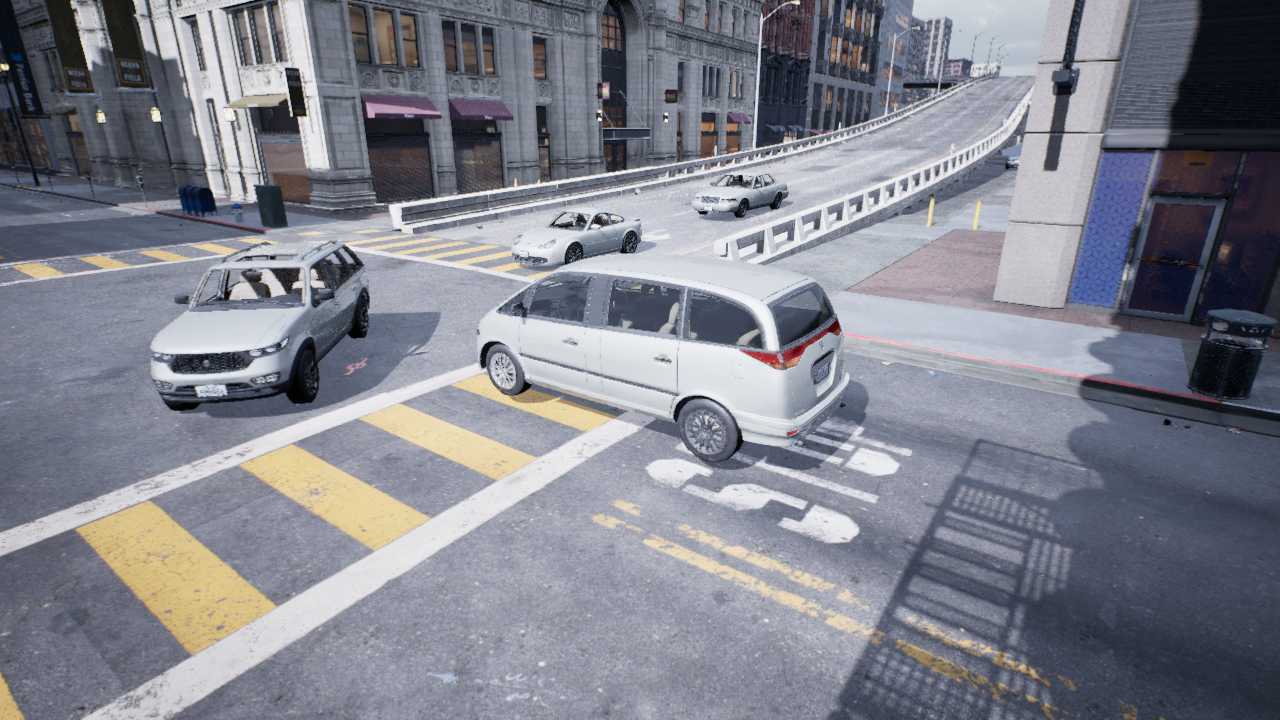
Venue: residential
Lighting: overcast
Vehicle rig: minivan